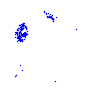
Particle: pion